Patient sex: M
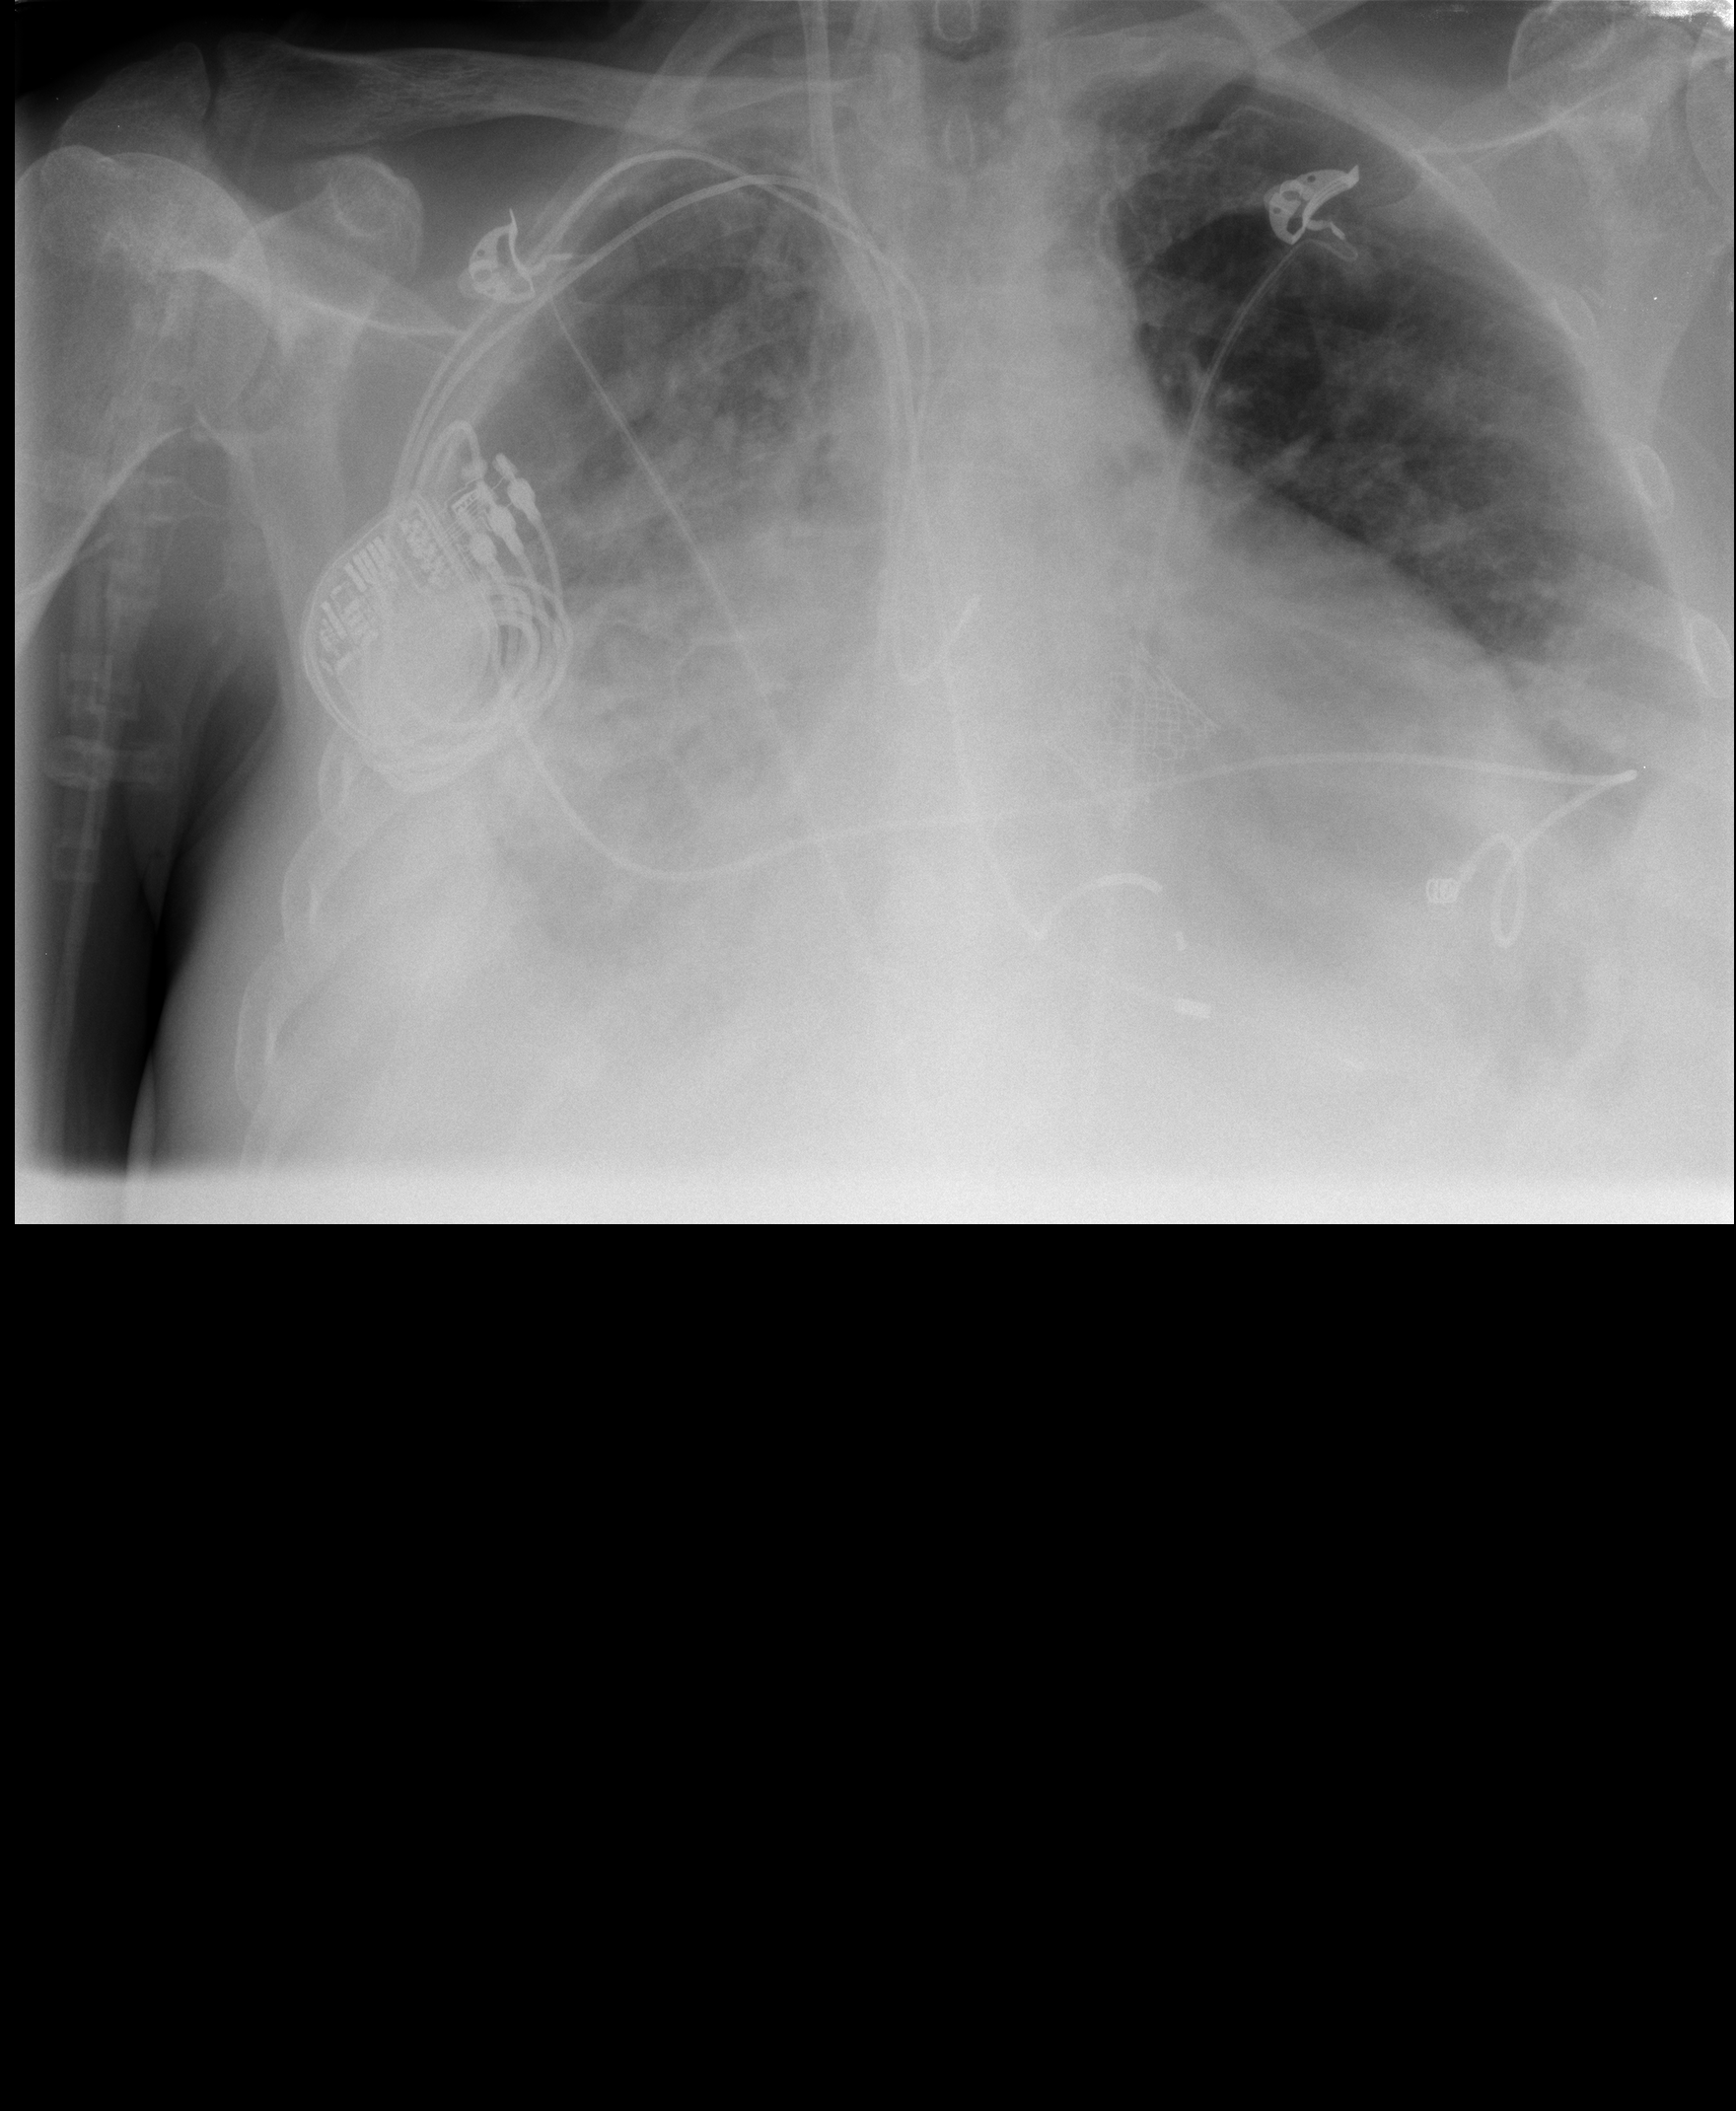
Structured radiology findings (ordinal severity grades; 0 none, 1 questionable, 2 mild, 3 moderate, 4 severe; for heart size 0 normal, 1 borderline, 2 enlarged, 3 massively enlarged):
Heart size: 2
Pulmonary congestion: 2
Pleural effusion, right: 3
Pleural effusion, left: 2
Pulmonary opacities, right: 3
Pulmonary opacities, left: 2
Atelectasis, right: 3
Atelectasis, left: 2